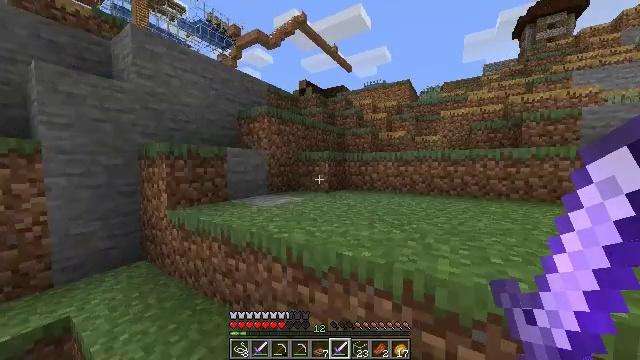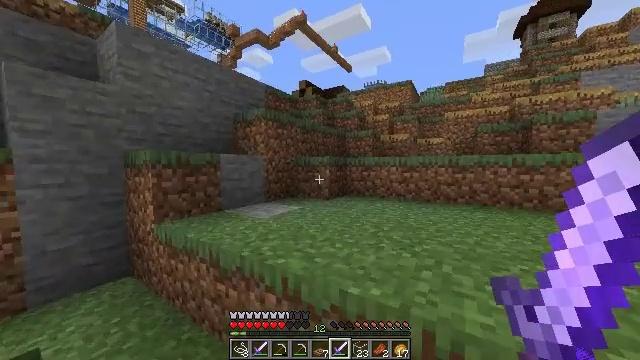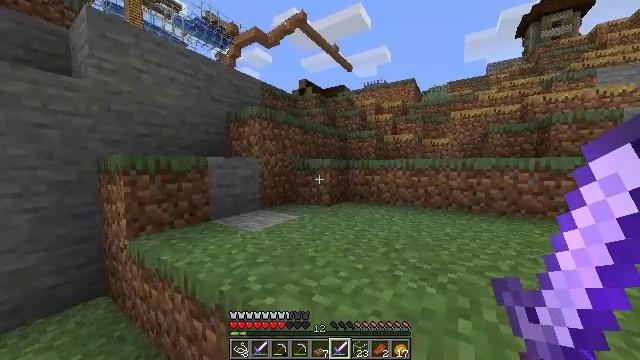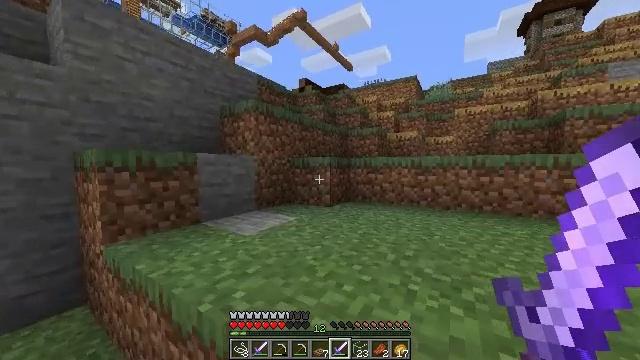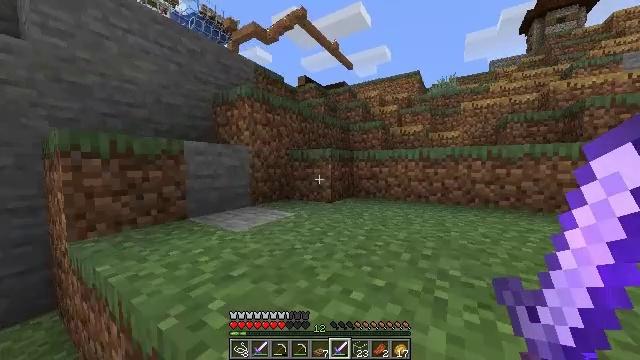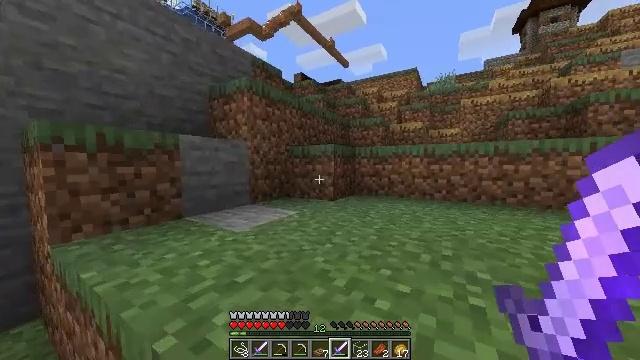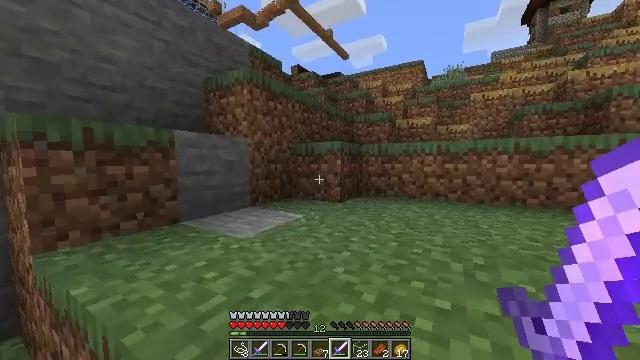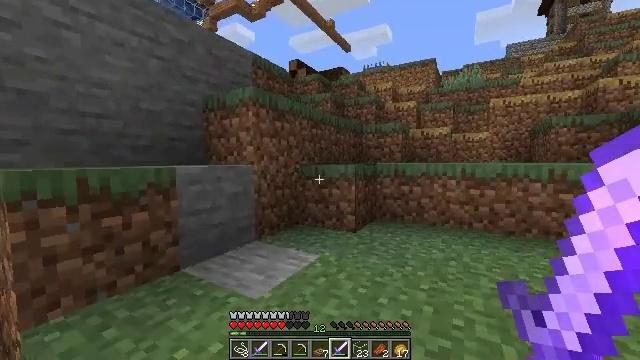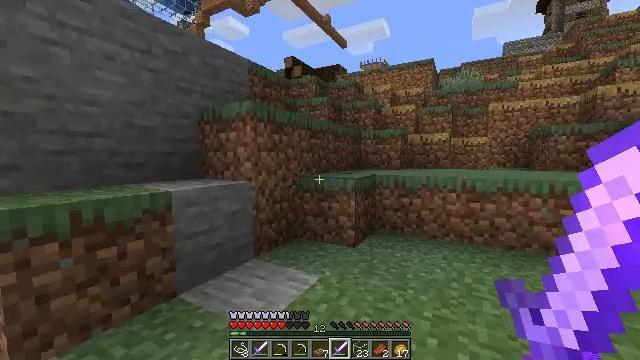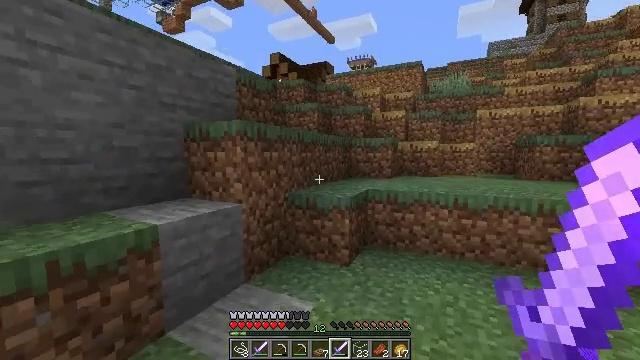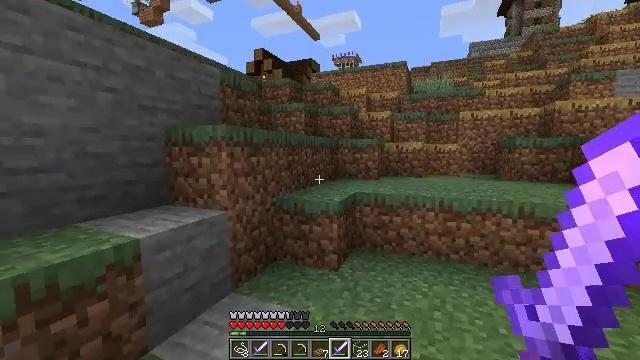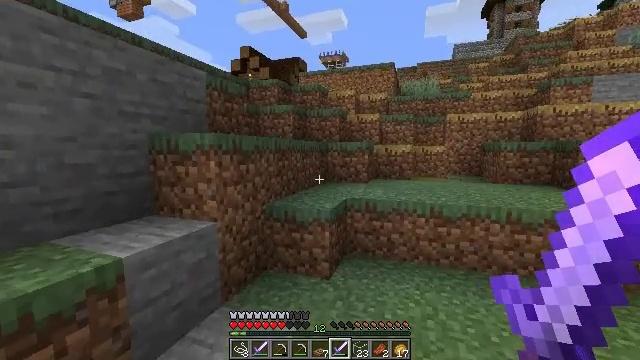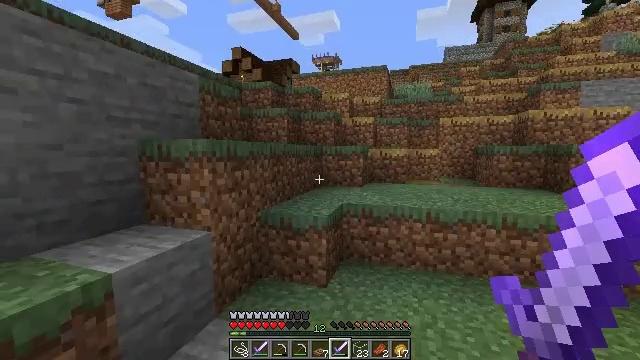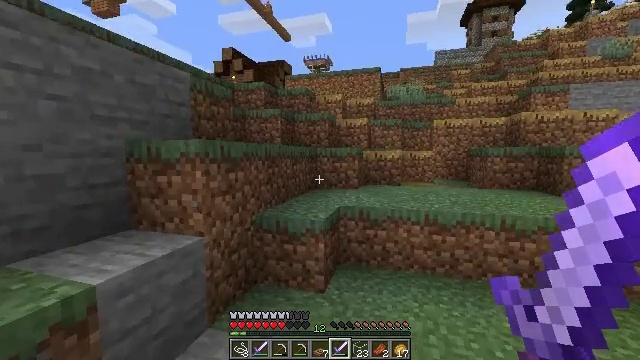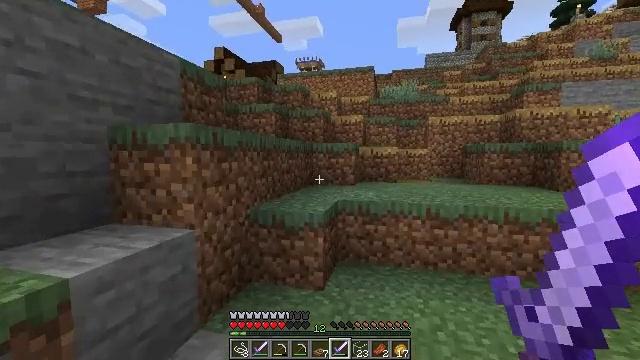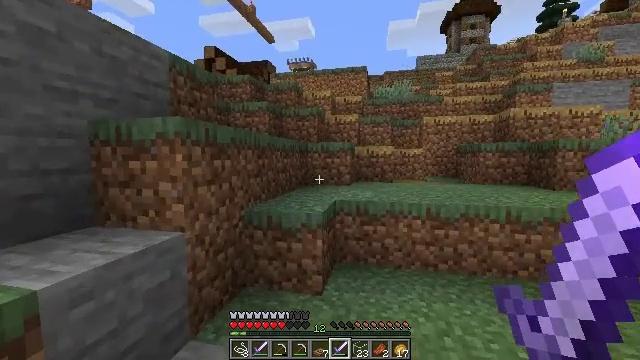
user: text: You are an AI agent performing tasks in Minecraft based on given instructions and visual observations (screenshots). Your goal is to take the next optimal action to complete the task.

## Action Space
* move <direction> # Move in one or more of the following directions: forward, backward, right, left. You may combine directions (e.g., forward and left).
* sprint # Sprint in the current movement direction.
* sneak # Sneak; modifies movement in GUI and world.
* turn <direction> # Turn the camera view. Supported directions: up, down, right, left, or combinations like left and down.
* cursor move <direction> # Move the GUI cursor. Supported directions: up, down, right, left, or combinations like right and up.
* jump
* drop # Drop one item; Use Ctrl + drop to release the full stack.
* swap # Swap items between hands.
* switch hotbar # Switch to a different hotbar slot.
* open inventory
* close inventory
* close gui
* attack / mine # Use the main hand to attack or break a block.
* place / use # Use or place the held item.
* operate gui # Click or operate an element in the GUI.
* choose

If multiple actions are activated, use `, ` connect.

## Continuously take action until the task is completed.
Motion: motion action
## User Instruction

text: Take paper and leather to craft a book.
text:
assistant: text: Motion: move forward, jump
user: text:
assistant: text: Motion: move forward, jump
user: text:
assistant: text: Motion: move forward, jump
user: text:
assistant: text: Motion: move forward, jump
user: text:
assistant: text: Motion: move forward, turn right, jump
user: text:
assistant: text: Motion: move forward, sprint, jump
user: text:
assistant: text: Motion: move forward, sprint, jump
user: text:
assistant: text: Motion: move forward, sprint, turn right, jump
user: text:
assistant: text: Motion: move forward, sprint, turn right, jump
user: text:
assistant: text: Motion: move forward, turn right, jump
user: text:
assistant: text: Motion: move forward, turn right, jump
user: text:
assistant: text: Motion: move forward, turn right, jump
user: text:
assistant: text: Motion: move forward, turn right, jump
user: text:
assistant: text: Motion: move forward, turn right, jump
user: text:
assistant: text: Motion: move forward, turn right, jump
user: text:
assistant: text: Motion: move forward, turn right, jump
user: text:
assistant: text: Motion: move forward, jump
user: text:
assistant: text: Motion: move forward, sprint, jump
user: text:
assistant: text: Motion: move forward, sprint, jump
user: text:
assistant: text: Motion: move forward, sprint, jump
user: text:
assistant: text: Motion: move forward, sprint, jump
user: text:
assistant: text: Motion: move forward, sprint, jump
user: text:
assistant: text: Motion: move forward, jump
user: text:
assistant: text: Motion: move forward, jump
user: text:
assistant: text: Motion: move forward, jump
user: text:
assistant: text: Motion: move forward, jump
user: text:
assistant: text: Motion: move forward, jump
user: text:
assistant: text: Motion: move forward, sprint, turn left and up, jump
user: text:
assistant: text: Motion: move forward, sprint, turn left, jump
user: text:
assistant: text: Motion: move forward, sprint, turn left and up, jump